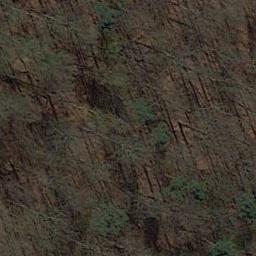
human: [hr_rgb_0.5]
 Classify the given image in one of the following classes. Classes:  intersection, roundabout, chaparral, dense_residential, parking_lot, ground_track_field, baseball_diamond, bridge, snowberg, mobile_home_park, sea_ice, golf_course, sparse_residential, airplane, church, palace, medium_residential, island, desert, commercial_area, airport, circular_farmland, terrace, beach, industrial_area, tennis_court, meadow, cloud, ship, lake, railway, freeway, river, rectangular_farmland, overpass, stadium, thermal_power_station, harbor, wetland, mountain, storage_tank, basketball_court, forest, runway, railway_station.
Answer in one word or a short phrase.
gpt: forest